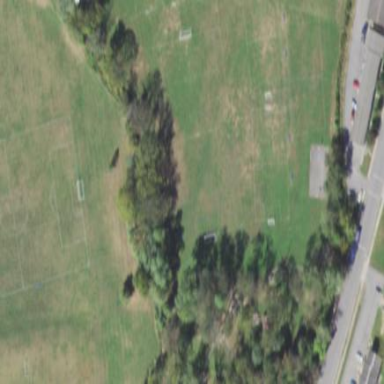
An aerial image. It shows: Soccer pitch for leisureland activities.